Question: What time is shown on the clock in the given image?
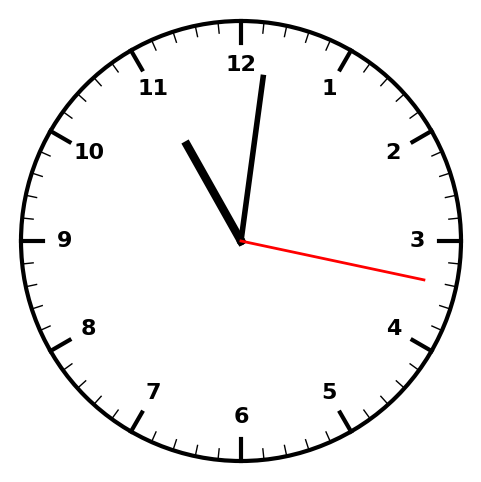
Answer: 11:01:17